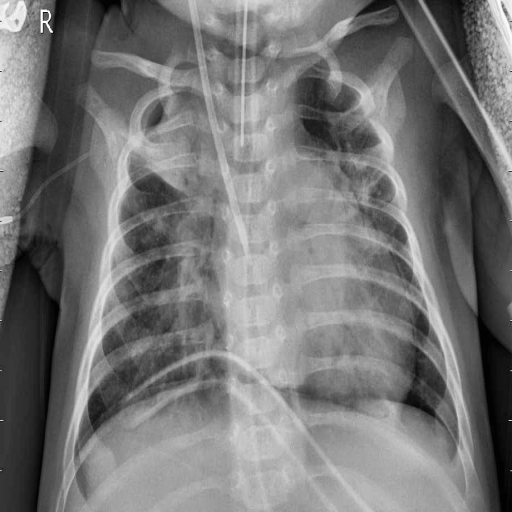
Finding: PNEUMONIA